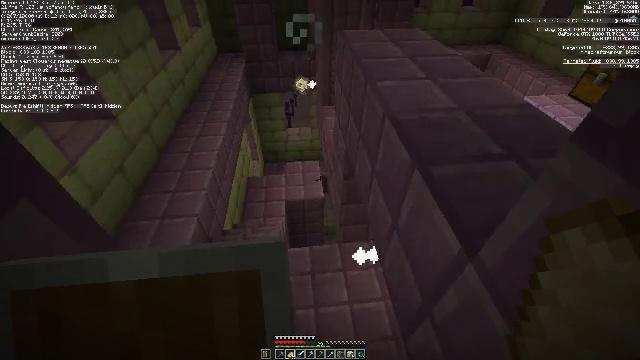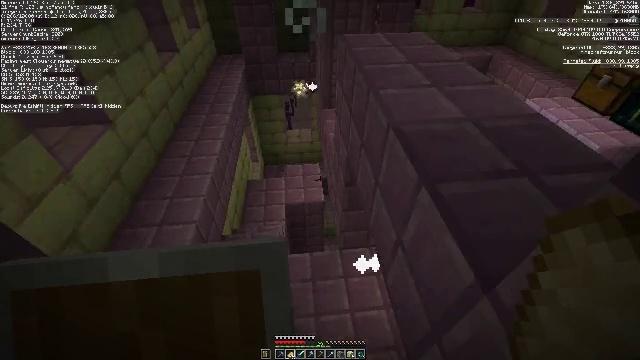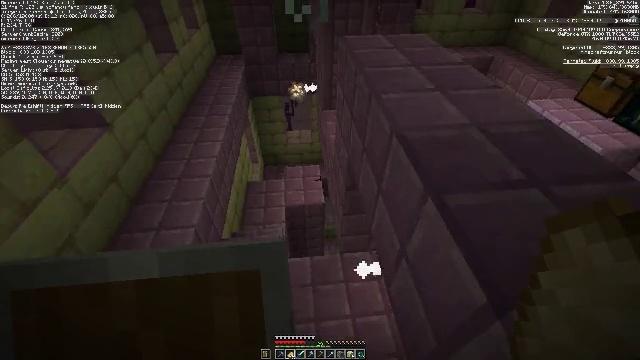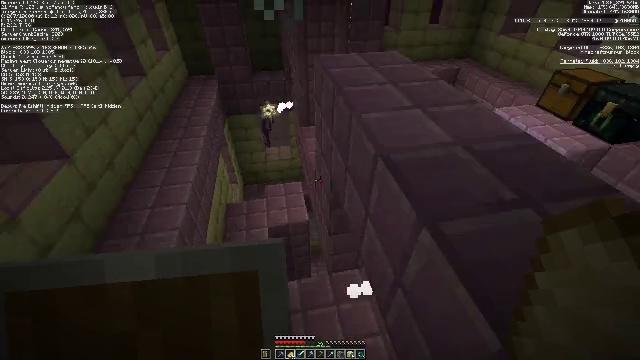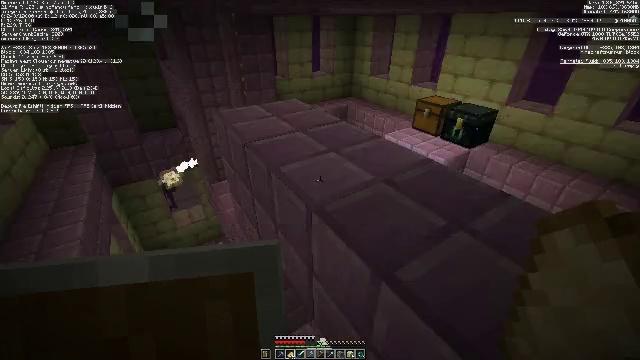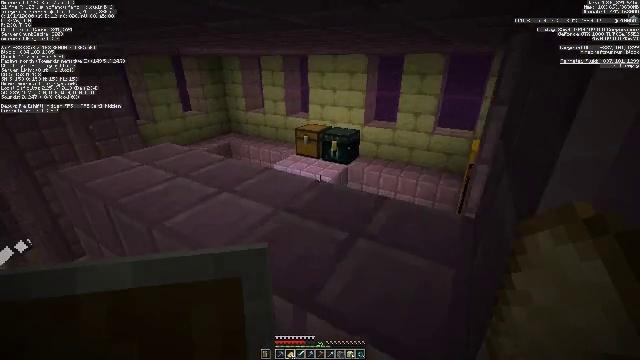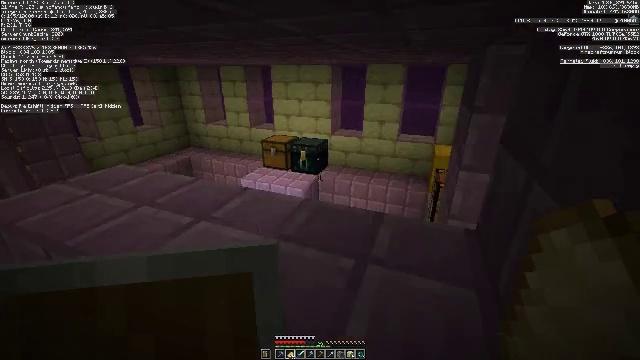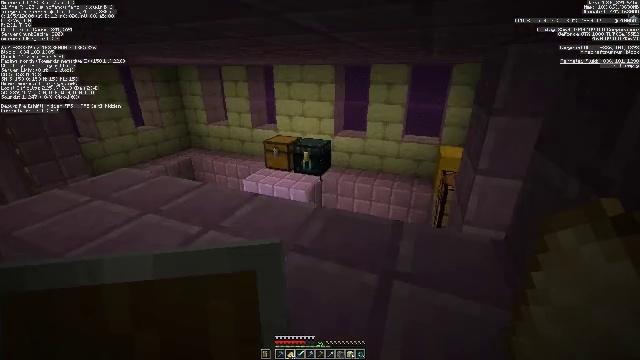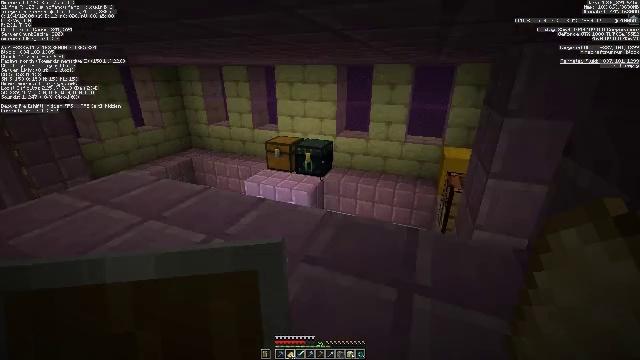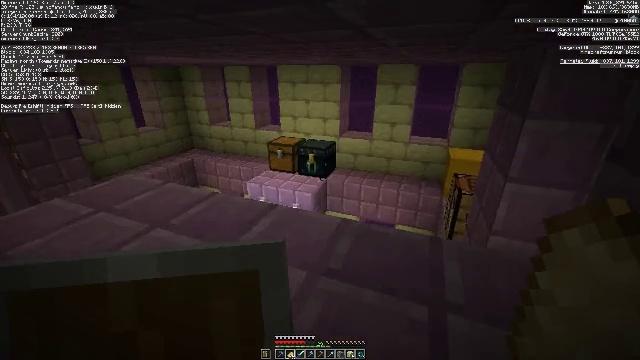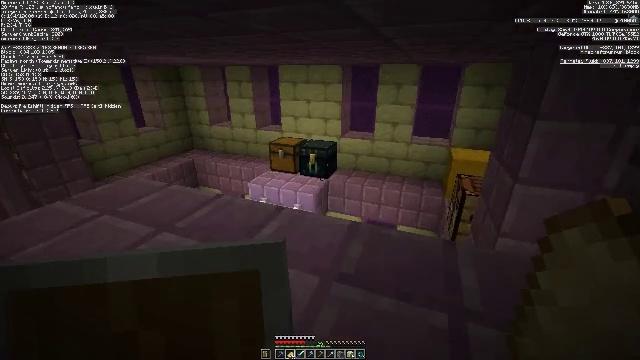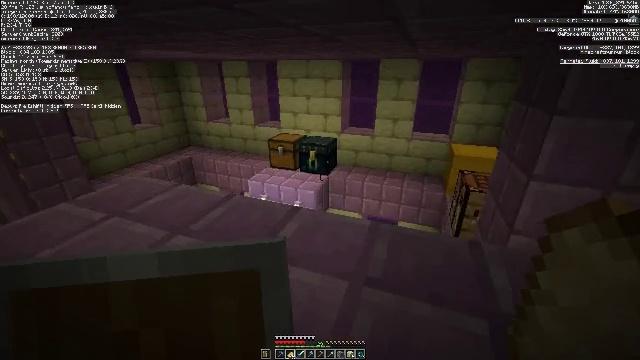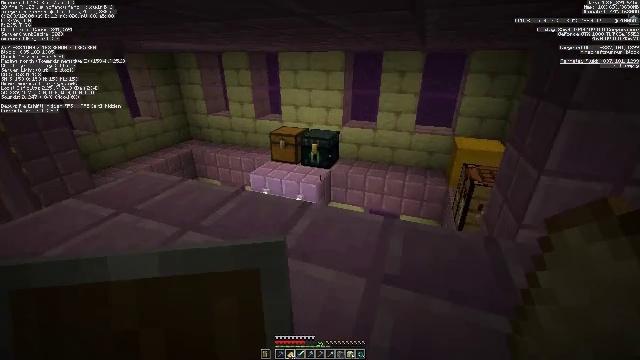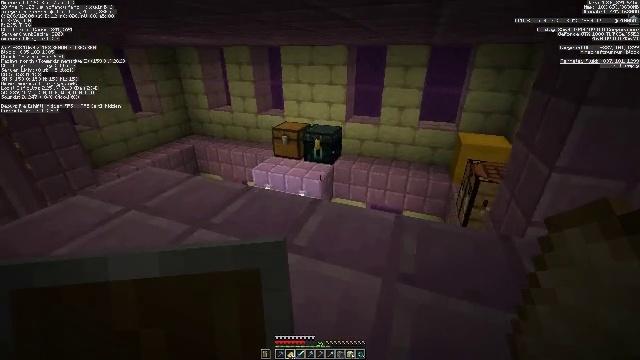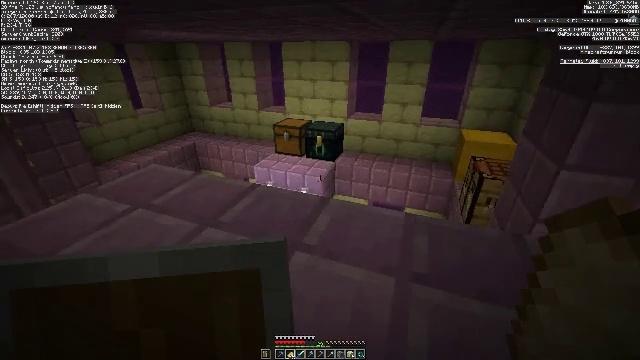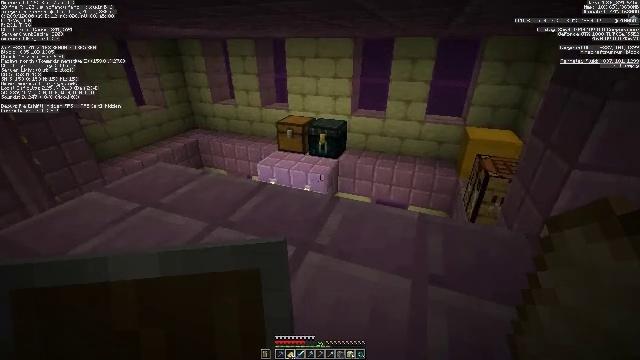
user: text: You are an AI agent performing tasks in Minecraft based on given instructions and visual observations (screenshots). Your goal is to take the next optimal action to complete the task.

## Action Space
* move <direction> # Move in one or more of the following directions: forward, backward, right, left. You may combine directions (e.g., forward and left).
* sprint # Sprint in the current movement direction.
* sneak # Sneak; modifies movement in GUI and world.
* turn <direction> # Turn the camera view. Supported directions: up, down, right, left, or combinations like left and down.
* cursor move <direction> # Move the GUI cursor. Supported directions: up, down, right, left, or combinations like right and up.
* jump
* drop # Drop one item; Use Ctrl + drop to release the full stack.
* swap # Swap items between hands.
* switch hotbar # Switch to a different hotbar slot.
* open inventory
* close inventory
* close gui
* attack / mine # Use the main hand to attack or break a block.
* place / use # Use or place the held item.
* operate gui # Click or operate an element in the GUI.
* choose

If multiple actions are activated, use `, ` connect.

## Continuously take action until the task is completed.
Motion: motion action
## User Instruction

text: Hunt enemies.
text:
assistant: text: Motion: move forward
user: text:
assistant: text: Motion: move forward
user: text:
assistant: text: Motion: move forward, turn right and up
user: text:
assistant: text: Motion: move forward, turn right and up
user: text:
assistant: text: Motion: move forward, turn right and up
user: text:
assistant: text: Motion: move forward, turn right and up
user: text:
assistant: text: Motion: move forward
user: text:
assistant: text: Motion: move forward
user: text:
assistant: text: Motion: move forward
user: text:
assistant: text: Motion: move forward
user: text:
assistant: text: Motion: move forward and move right, turn right
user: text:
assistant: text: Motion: move forward and move right, turn down
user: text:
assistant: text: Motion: move forward and move right, turn down
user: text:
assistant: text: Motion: move forward and move right
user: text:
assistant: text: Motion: move forward and move right
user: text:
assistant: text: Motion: move forward
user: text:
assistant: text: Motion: move forward
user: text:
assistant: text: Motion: move forward, turn down
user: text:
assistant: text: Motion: move forward, turn left and down
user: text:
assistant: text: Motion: move forward, turn left and down
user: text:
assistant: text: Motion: move forward, turn left and down
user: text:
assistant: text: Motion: move forward, turn left and down
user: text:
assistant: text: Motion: move forward
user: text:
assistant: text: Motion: move forward
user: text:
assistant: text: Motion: move forward
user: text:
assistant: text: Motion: move forward
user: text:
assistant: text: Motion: move forward
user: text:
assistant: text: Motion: move forward
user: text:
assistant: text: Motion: move forward
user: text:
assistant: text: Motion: move forward